Question: I've this code:
'''
<div id="container">
<fieldset class="box">
<legend>Title</legend>
CONTENT
</fieldset>
<fieldset class="box">
[etc...]
</fieldset>
</div>
'''
I would like to have these fieldsets with the same height and floating.
So I've set the container with 'display:table' and each fieldset with 'display:table-cell' but, if I use 'float:left' to floating each box (fieldset), 'display:table-cell' doesn't work anymore.
This should be the result:

Any suggestion?
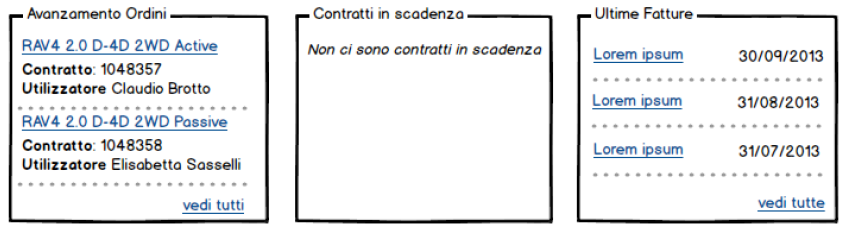
Answer: <URL>
'''
<div id="container">
<fieldset class="box">
<legend>Title</legend>CONTENT
<br/>test</fieldset>
<fieldset class="box">
<legend>Title</legend>CONTENT</fieldset>
<fieldset class="box">
<legend>Title</legend>CONTENT</fieldset>
</div>
'''
'''
.box {
float:left;
width:25%;
}
'''
'''
$(function () {
var H = 0;
$("div").each(function (i) {
var h = $(".box").eq(i).height();
if (h > H) H = h;
});
$(".box").height(H);
});
'''